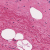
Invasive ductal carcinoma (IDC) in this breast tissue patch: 0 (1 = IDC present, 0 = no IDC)